Field crop: maize
Growth stage: 2
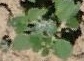
Species: chenopodium